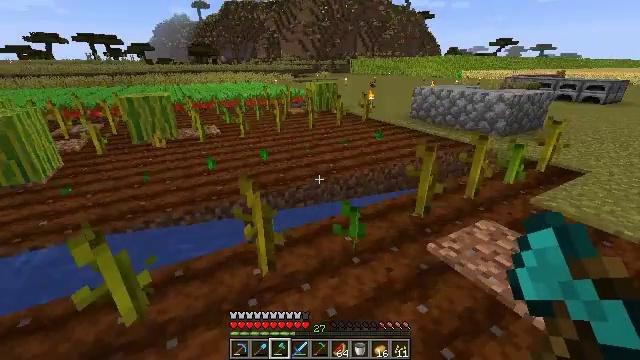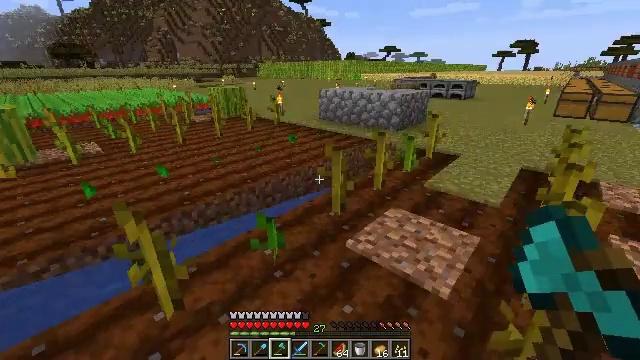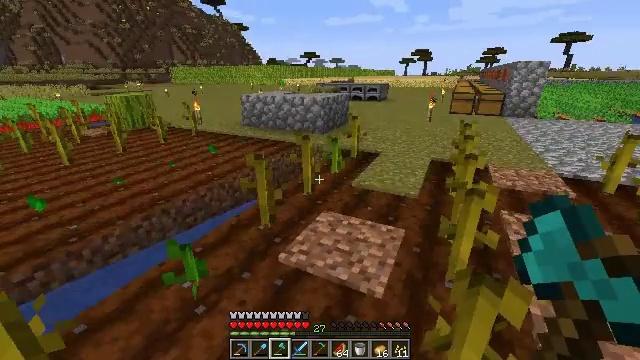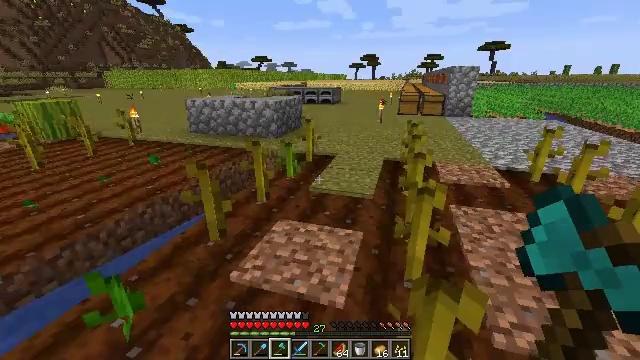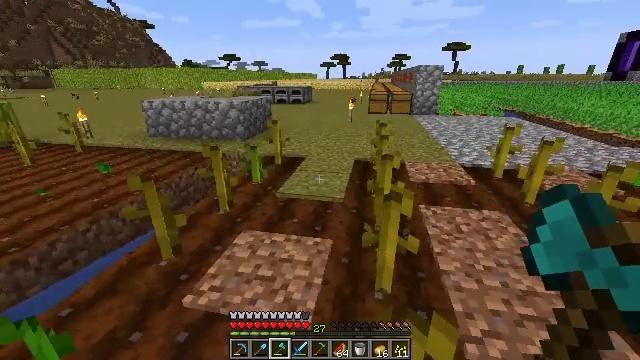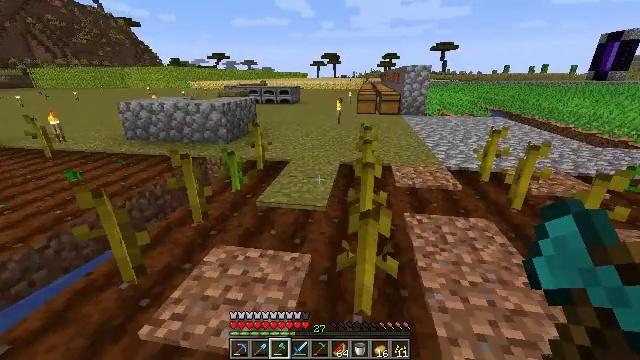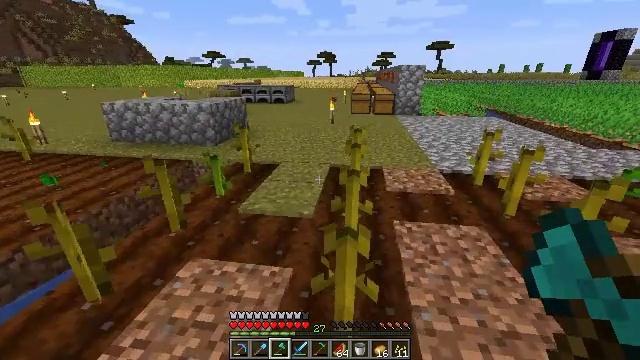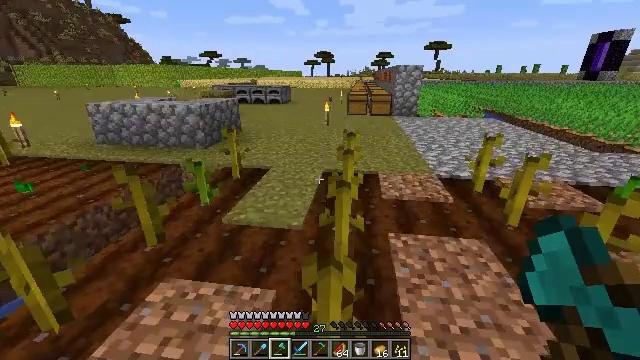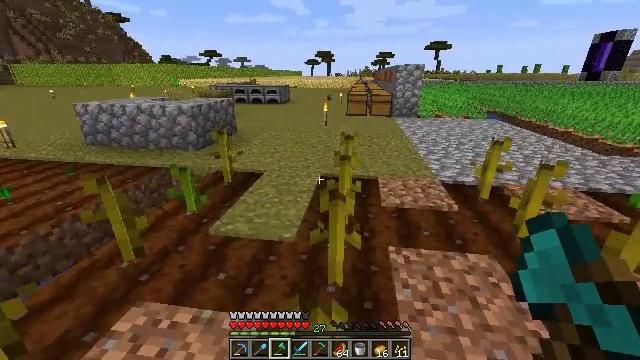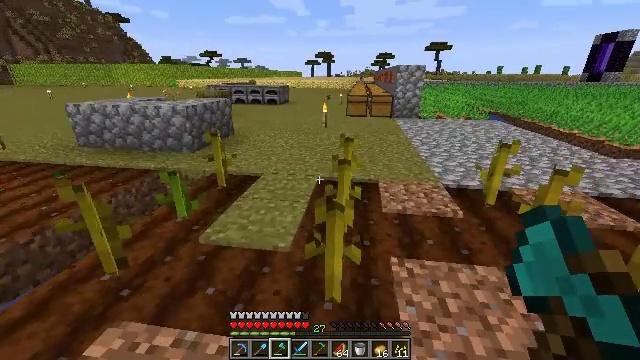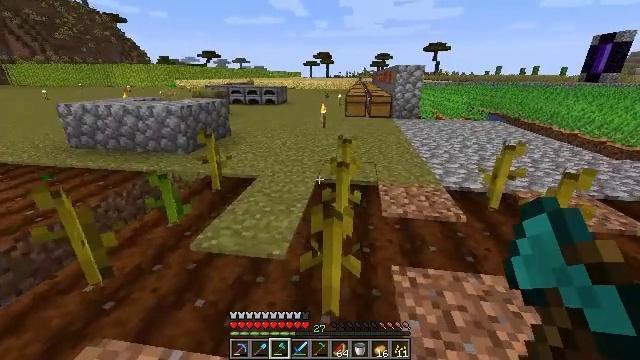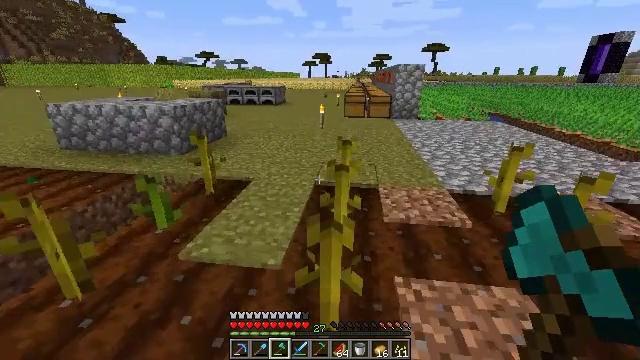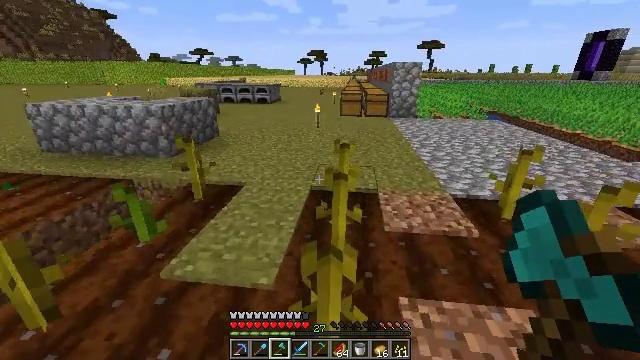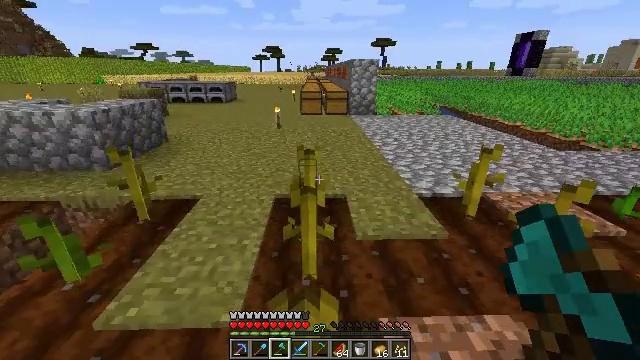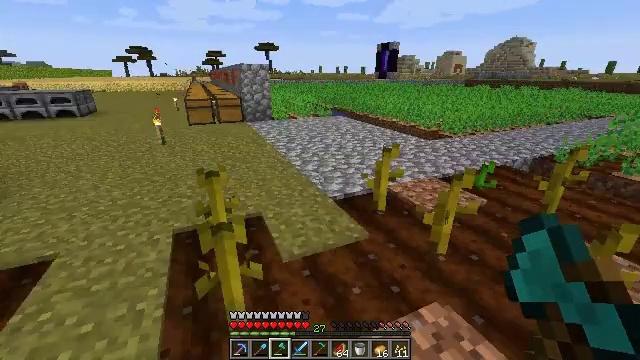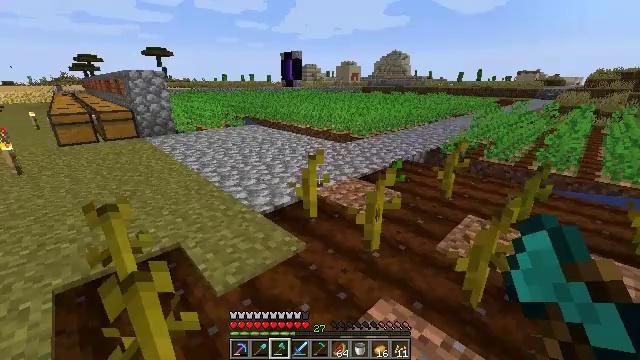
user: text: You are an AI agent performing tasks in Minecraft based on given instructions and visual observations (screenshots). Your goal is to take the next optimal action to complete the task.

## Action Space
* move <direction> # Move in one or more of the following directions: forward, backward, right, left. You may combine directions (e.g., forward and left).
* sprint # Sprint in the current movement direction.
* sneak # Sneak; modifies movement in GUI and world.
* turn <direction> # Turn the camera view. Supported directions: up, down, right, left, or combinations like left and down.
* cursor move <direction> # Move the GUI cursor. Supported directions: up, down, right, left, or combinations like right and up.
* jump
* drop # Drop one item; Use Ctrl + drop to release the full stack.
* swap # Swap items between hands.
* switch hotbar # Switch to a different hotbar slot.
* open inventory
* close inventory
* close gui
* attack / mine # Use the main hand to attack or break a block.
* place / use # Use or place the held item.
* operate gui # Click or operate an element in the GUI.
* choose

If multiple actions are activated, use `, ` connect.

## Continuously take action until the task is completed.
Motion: motion action
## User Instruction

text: Place melon slices in the grid to craft a melon.
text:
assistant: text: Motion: move forward and move right, turn right
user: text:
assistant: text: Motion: move forward and move right, turn right
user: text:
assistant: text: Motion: move forward and move right, turn right
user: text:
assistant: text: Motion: move forward and move right, turn right
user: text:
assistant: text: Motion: move forward and move right, turn right
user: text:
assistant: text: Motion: move forward
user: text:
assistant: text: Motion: move forward
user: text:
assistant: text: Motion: move forward
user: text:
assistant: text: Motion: move forward
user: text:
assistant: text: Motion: move forward
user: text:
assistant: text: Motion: move forward
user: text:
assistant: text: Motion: move forward
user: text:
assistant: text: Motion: move forward, turn right
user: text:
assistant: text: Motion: move forward and move left, turn right
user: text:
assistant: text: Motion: move forward and move left, turn right and up
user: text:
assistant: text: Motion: move forward and move left, turn right and up
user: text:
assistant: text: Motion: move forward and move left, turn right
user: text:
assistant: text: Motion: move left, turn right
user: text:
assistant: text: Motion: move left, turn right
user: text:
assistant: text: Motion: move left, turn right
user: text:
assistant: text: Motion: move left, turn right
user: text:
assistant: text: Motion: move back and move left, turn right
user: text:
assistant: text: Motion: move back and move left, turn right
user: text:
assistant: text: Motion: move back and move left, turn right
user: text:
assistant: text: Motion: move back and move left, turn right
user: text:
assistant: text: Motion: move back and move left
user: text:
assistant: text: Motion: move back and move left
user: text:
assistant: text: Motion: move back and move left
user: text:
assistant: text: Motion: move back and move left
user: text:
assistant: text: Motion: move back and move left